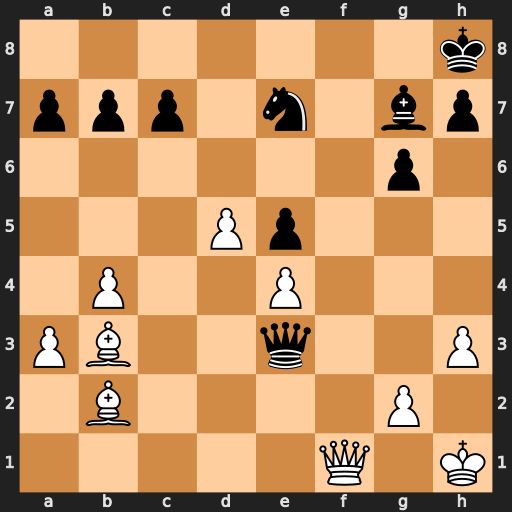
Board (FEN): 7k/ppp1n1bp/6p1/3Pp3/1P2P3/PB2q2P/1B4P1/5Q1K
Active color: w
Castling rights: -
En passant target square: -
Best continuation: Qf7 Qxb3 Qxe7 h5 Bxe5